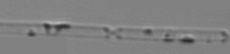
Label: Cerataulina_pelagica